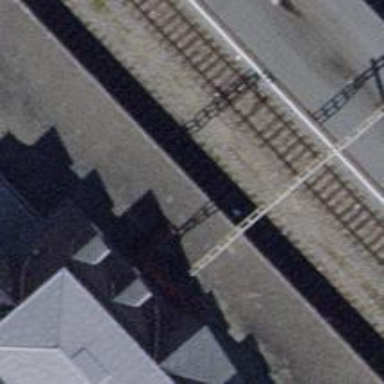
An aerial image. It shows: Public transport stop position along the railway.